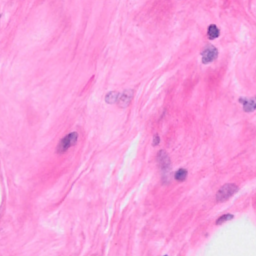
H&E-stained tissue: Breast